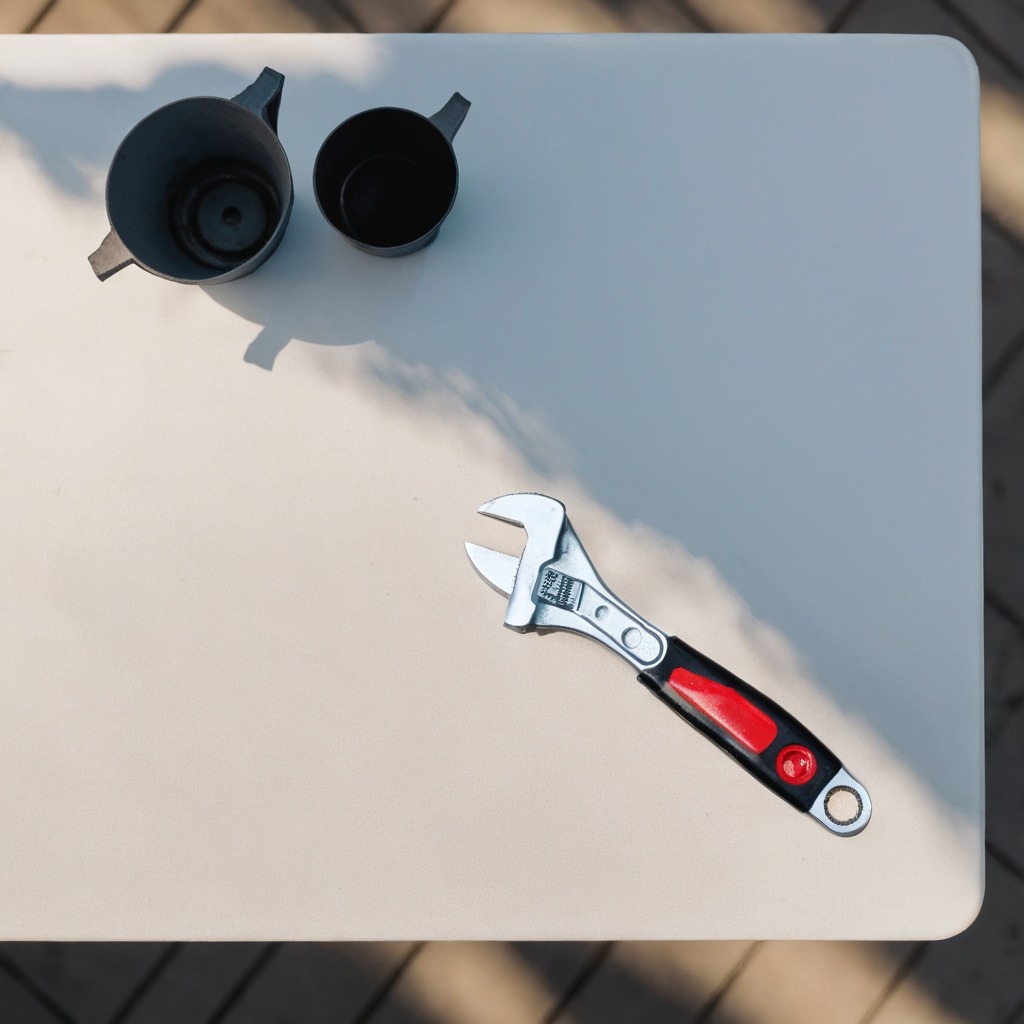
A wrench is lying on the table in a temporary outdoor tool station.